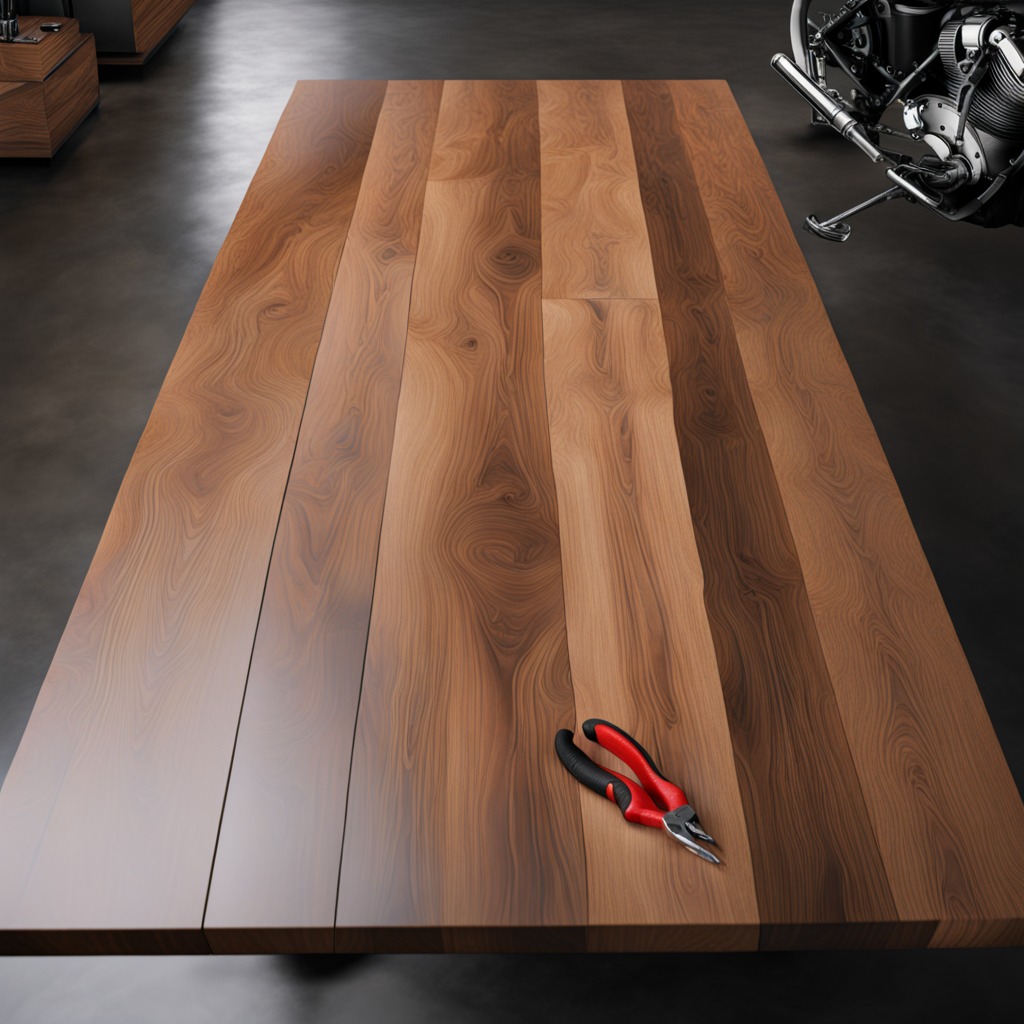
A plier is lying on the wooden table in the garage.